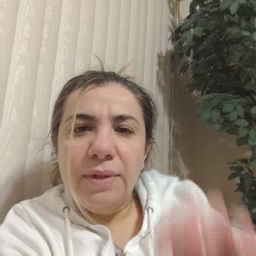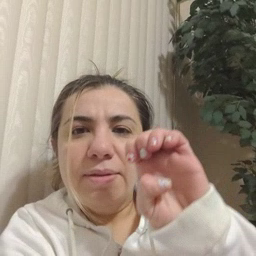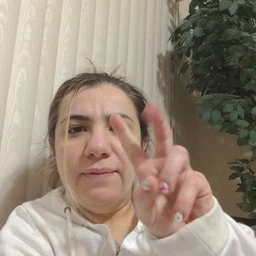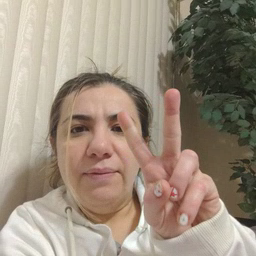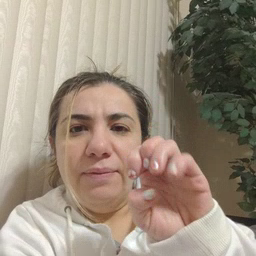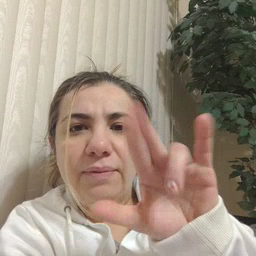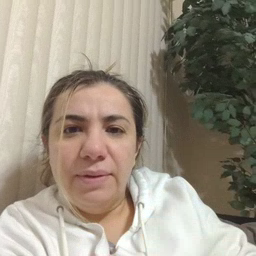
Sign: every